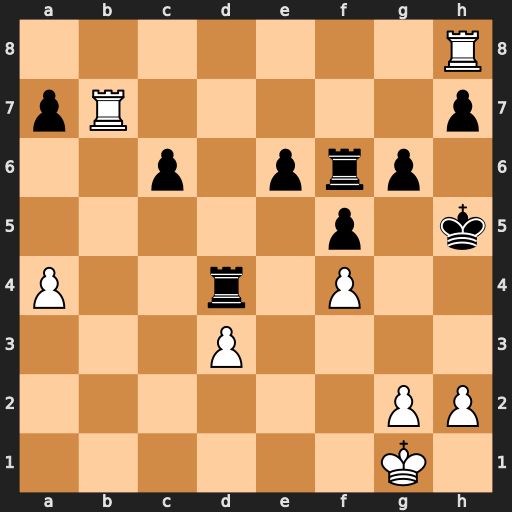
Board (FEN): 7R/pR5p/2p1prp1/5p1k/P2r1P2/3P4/6PP/6K1
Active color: w
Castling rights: -
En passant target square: -
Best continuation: Rbxh7+ Kg4 Rh4#